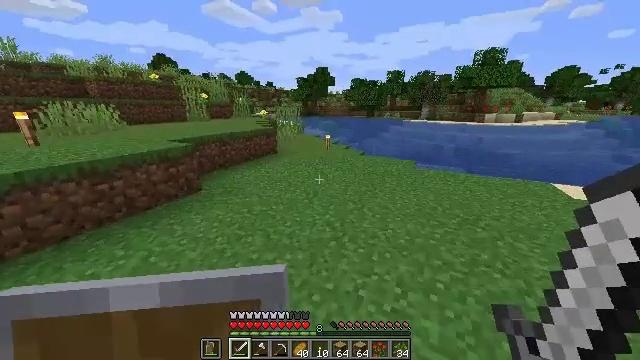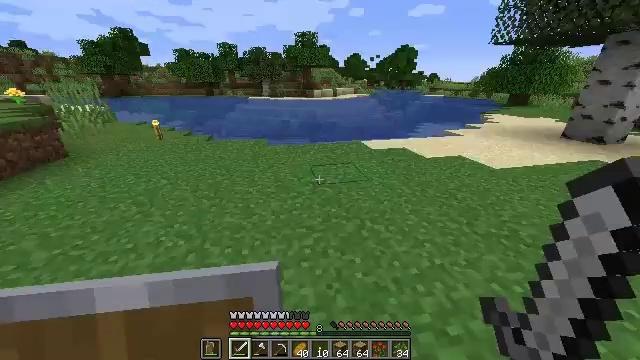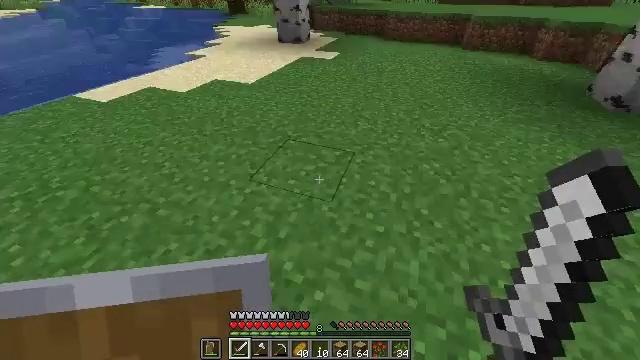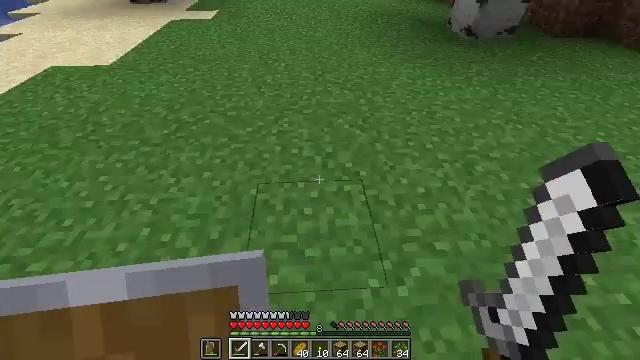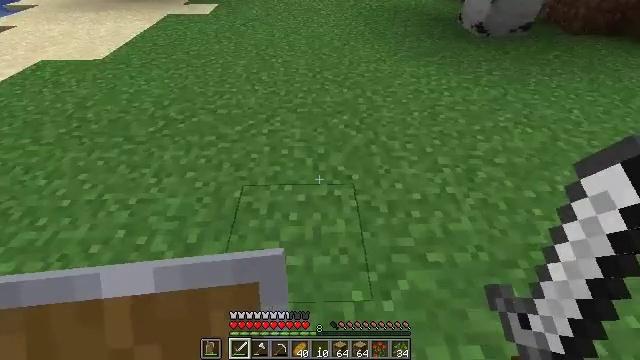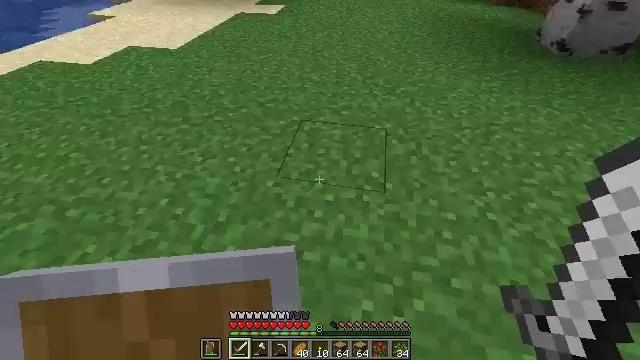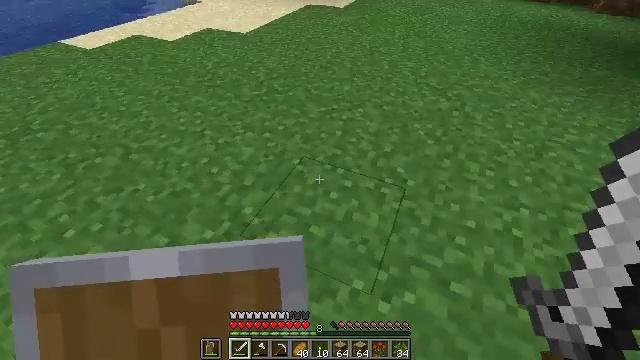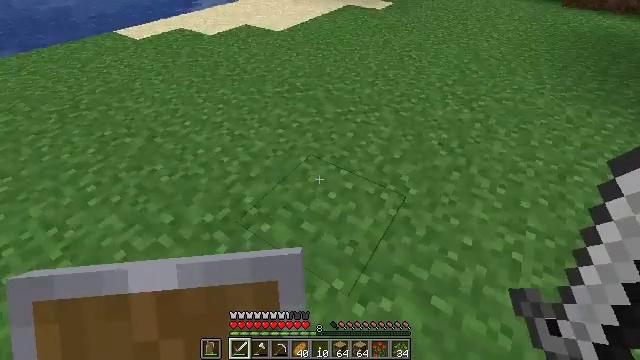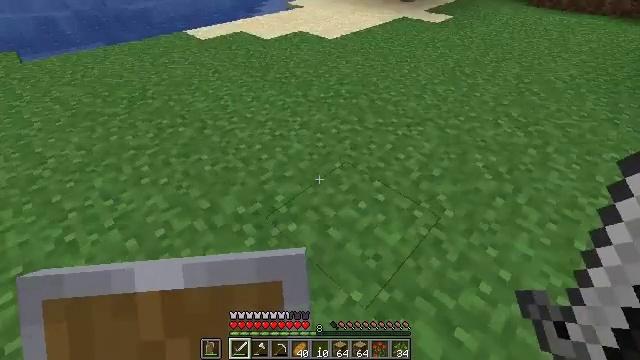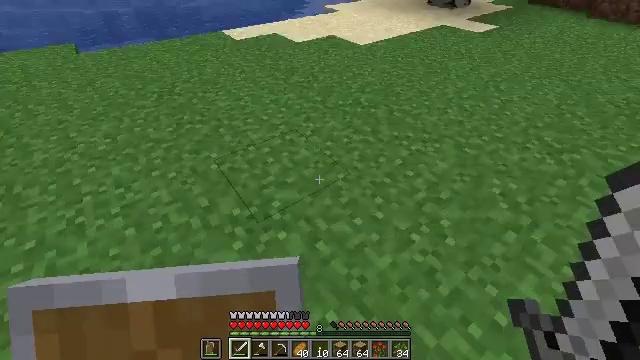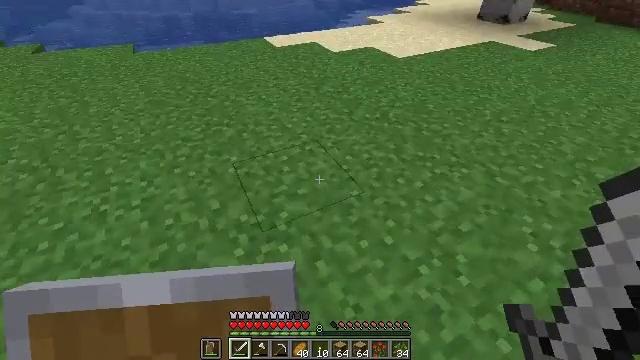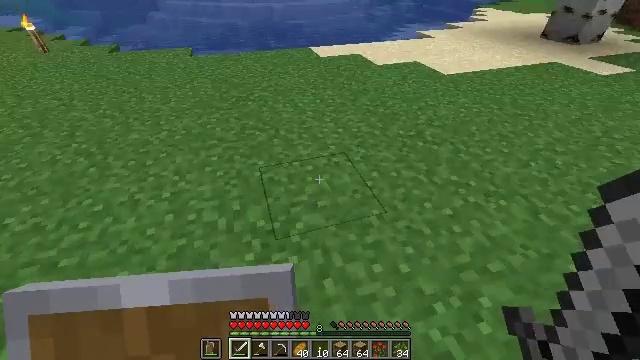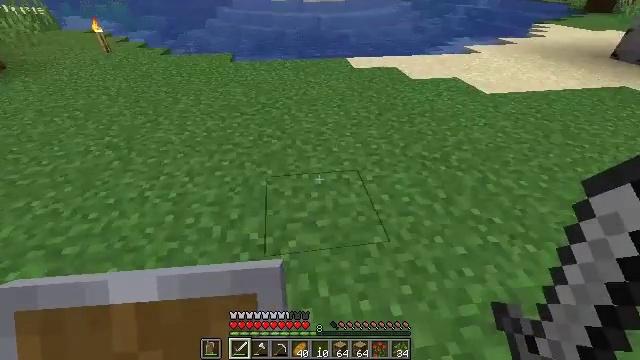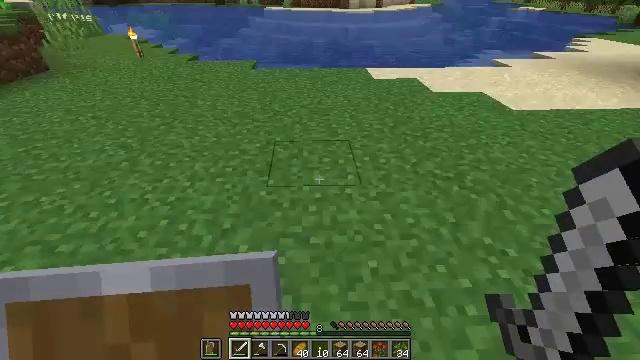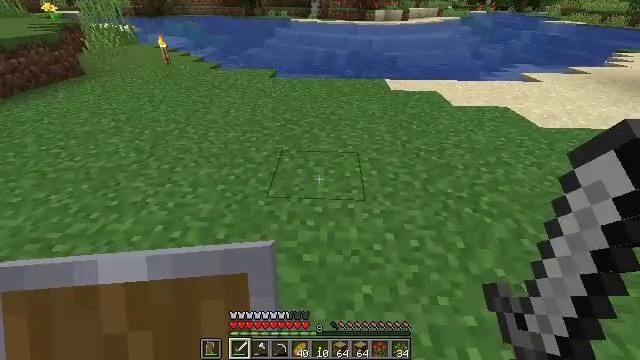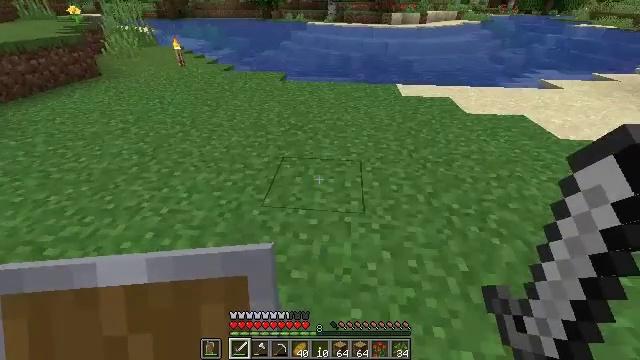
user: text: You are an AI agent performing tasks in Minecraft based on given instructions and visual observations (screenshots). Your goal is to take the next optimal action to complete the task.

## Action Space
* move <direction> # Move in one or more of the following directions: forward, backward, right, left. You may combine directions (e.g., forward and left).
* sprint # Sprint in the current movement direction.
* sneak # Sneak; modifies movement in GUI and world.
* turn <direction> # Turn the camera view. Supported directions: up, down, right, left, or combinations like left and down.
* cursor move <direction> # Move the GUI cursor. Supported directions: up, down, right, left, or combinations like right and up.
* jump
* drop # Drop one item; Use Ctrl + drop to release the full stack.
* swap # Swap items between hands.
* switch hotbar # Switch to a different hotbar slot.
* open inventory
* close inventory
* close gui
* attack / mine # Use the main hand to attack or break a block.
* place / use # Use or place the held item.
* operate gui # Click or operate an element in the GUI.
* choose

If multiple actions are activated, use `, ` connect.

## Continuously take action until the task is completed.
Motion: motion action
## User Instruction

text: Dig up the grass block for dirt.
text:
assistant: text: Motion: move right, turn right and down
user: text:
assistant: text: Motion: move right, turn right and down
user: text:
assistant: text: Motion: move right, turn right and down
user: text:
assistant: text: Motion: move back and move right, turn left
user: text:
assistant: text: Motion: move back and move right, turn left and up
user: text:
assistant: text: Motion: move right, turn left
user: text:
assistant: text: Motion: move right, turn left
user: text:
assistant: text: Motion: move forward and move right, turn left and up
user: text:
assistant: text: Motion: move forward and move right, turn left
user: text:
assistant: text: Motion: move forward and move right, turn left and up
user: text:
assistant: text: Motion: move forward and move right, turn left and up
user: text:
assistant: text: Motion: move forward and move right, turn left and up
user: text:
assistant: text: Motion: move forward and move right, turn left and up
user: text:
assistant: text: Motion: move forward and move right, turn left and up
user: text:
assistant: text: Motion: move forward and move right, turn left
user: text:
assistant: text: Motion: move forward and move right, turn left
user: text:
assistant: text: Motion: move forward and move right
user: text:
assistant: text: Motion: move forward, turn left
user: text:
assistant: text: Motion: move forward
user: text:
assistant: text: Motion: turn left and down
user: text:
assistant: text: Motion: turn left and down
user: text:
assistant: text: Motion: turn down
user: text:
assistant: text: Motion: turn down
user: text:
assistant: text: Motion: turn right and down
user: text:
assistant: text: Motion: turn right
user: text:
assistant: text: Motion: turn right and up
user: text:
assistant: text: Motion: move right, turn right and up
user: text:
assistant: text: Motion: move right
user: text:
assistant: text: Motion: move right
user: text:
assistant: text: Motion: turn left